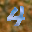
Label: 4